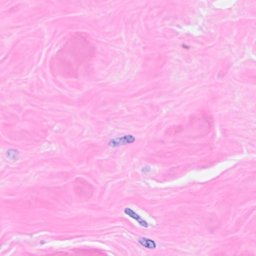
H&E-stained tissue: Breast